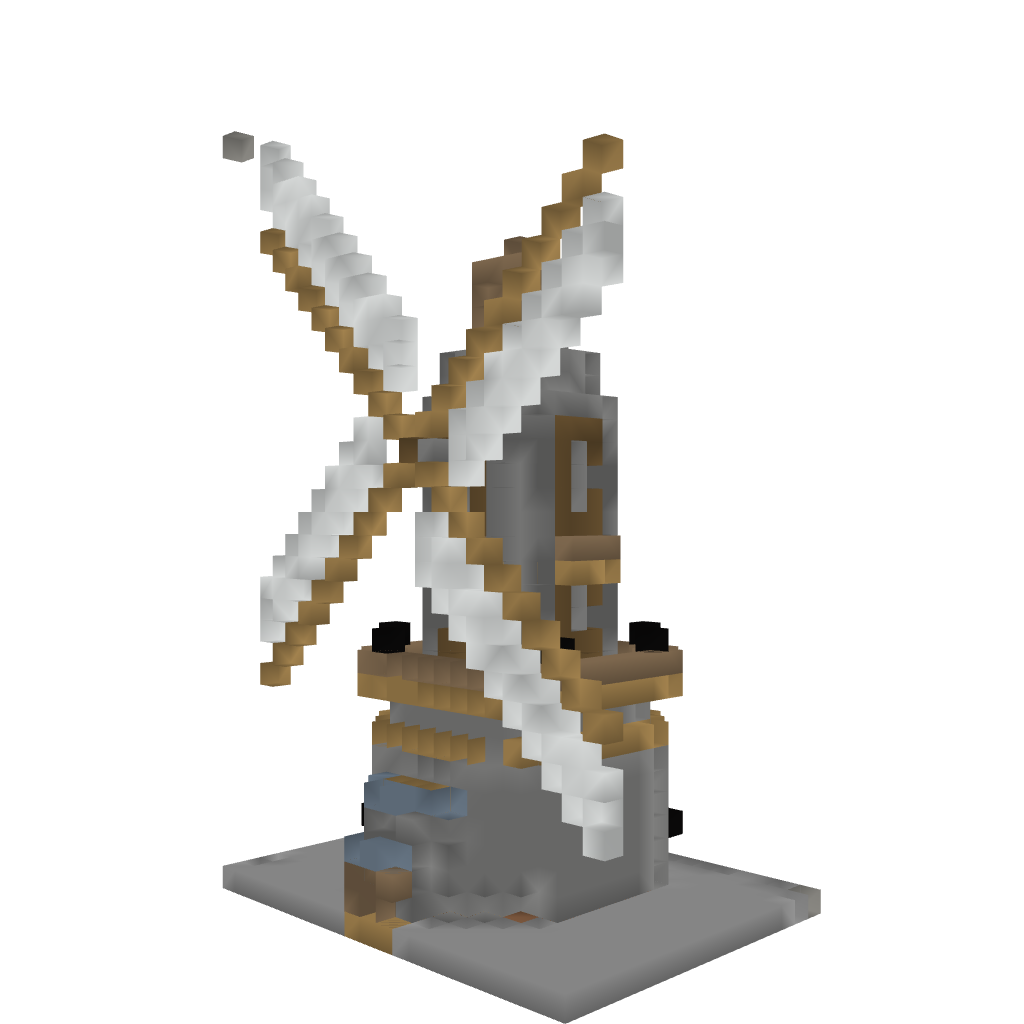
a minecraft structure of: Windmill 1